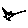
Label: bird